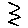
Label: zigzag